Question: I've got a nifty pair of probability density functions I created with ggplot2 as follows:
'''
require(ggplot2)
set.seed(2)
data <- rbind( data.frame(type="a", lr=rnorm(100)), data.frame(type="b", lr=rnorm(100,.5,1.2)))
m <- ggplot(data, aes(x=lr))
m <- m + geom_density(aes(fill=factor(type)), size=2, alpha=.4)
m
'''
and that produces a nice plot:

However I would really like that plot to have different color shading. I can't seem to figure it out. I thought the following would work:
'''
m + scale_colour_manual( values = c("red","blue"))
'''
But no luck. I also tried passing fill colors to the geom_density() call, to no avail.
How do I change the fill colors?
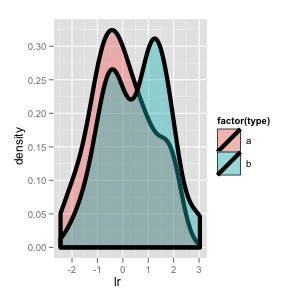
Answer: Start kicking yourself:
'''
m + scale_fill_manual( values = c("red","blue"))
'''